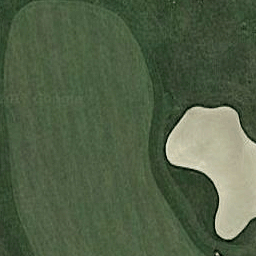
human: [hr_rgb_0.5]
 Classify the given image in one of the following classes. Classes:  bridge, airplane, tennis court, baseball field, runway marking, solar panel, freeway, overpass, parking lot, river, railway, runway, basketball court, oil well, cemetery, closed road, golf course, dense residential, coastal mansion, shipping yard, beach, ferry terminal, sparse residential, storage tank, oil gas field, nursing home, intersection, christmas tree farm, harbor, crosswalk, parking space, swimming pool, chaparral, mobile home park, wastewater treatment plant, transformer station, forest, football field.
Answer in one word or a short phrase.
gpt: golf course